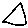
Label: triangle